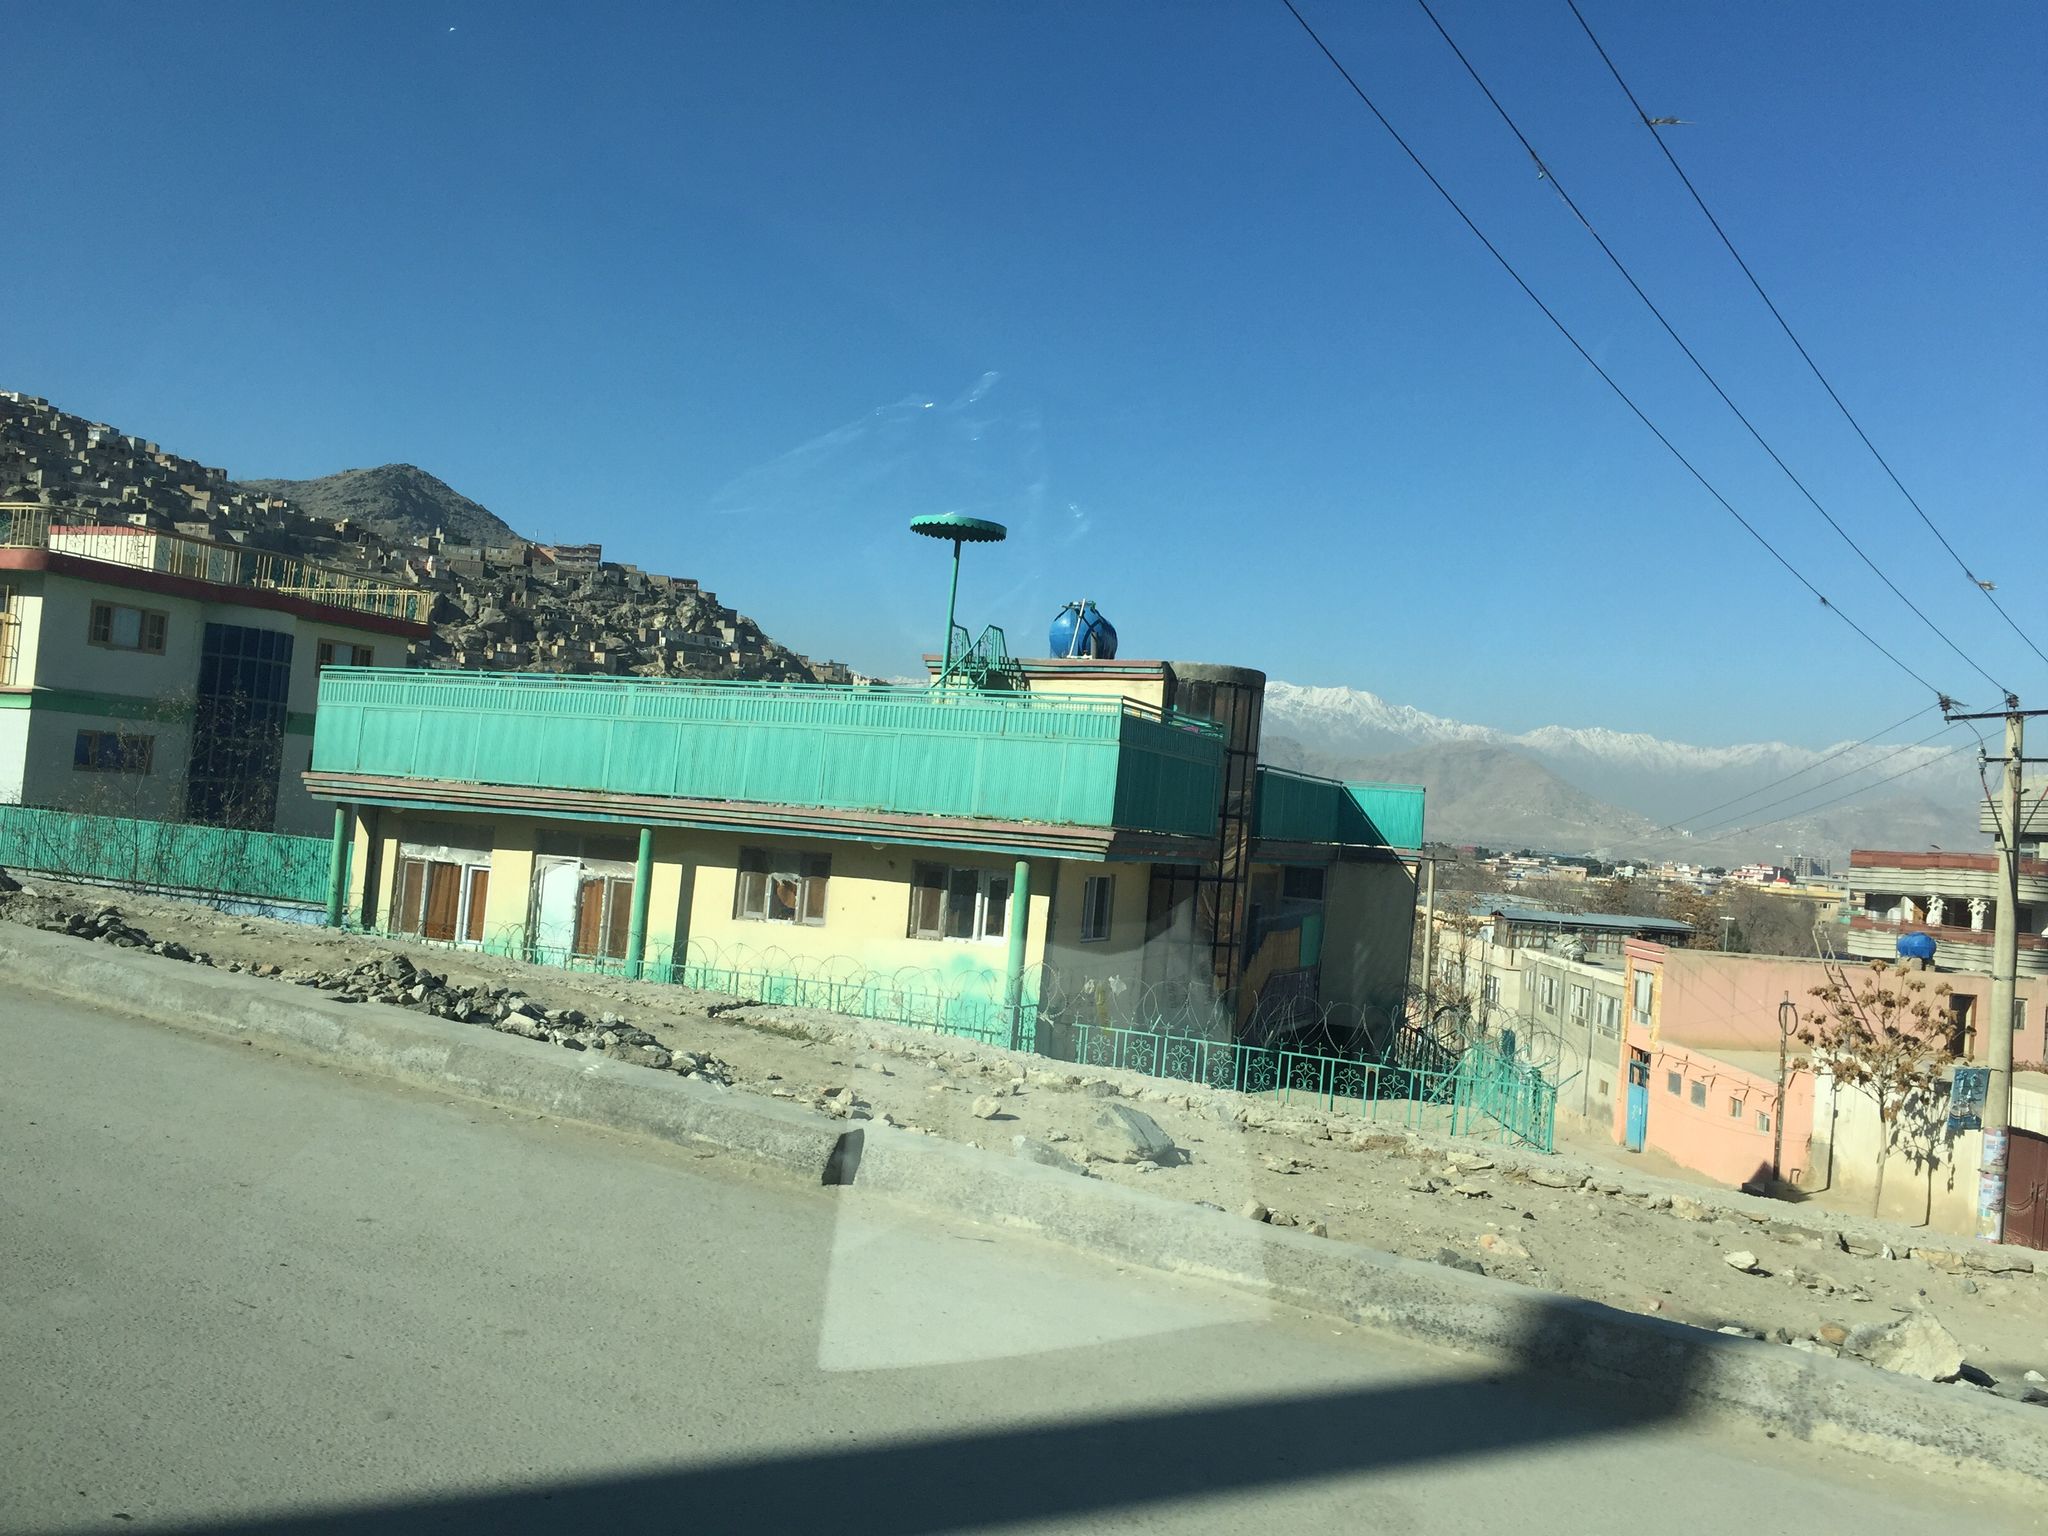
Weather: clear
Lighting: day
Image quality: good
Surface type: driving surface
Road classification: tertiary
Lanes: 4.0
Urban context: urban centre
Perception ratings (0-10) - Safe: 0.66, Lively: 1.65, Beautiful: 1.36, Boring: 0.87, Depressing: 7.15, Wealthy: 6.71